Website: slack
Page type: billing-address
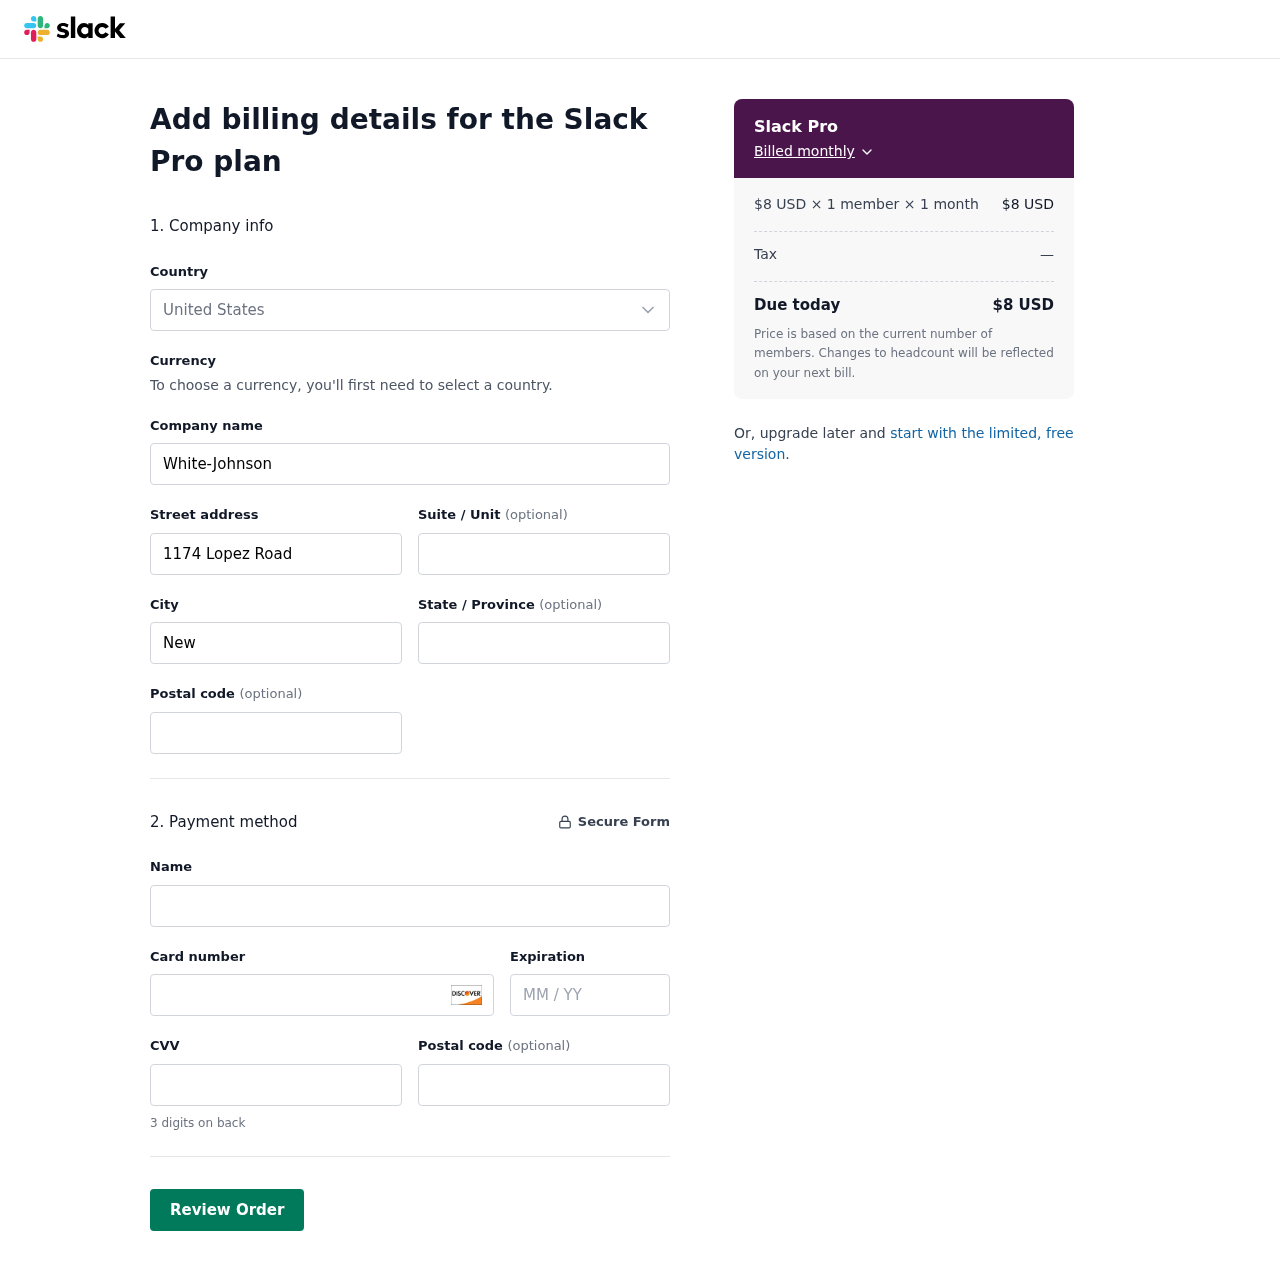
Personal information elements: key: PII_CARD_CVV
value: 952
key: PII_CARD_EXPIRY
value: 03/29
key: PII_CARD_NUMBER
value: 6526 7494 2221 6600
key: PII_CITY
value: New Jill
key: PII_COMPANY
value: White-Johnson
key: PII_COUNTRY
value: United States
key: PII_FULLNAME
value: Amanda Anderson
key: PII_POSTCODE
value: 71133
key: PII_STATE
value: Michigan
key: PII_STREET
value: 1174 Lopez Road
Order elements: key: ORDER_PLAN_PRICE
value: $8 USD
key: ORDER_NUM_MEMBERS
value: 1 member
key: ORDER_NUM_MONTHS
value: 1 month
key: ORDER_SUBTOTAL
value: $8 USD
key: ORDER_TAX
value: —
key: ORDER_TOTAL
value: $8 USD